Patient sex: M
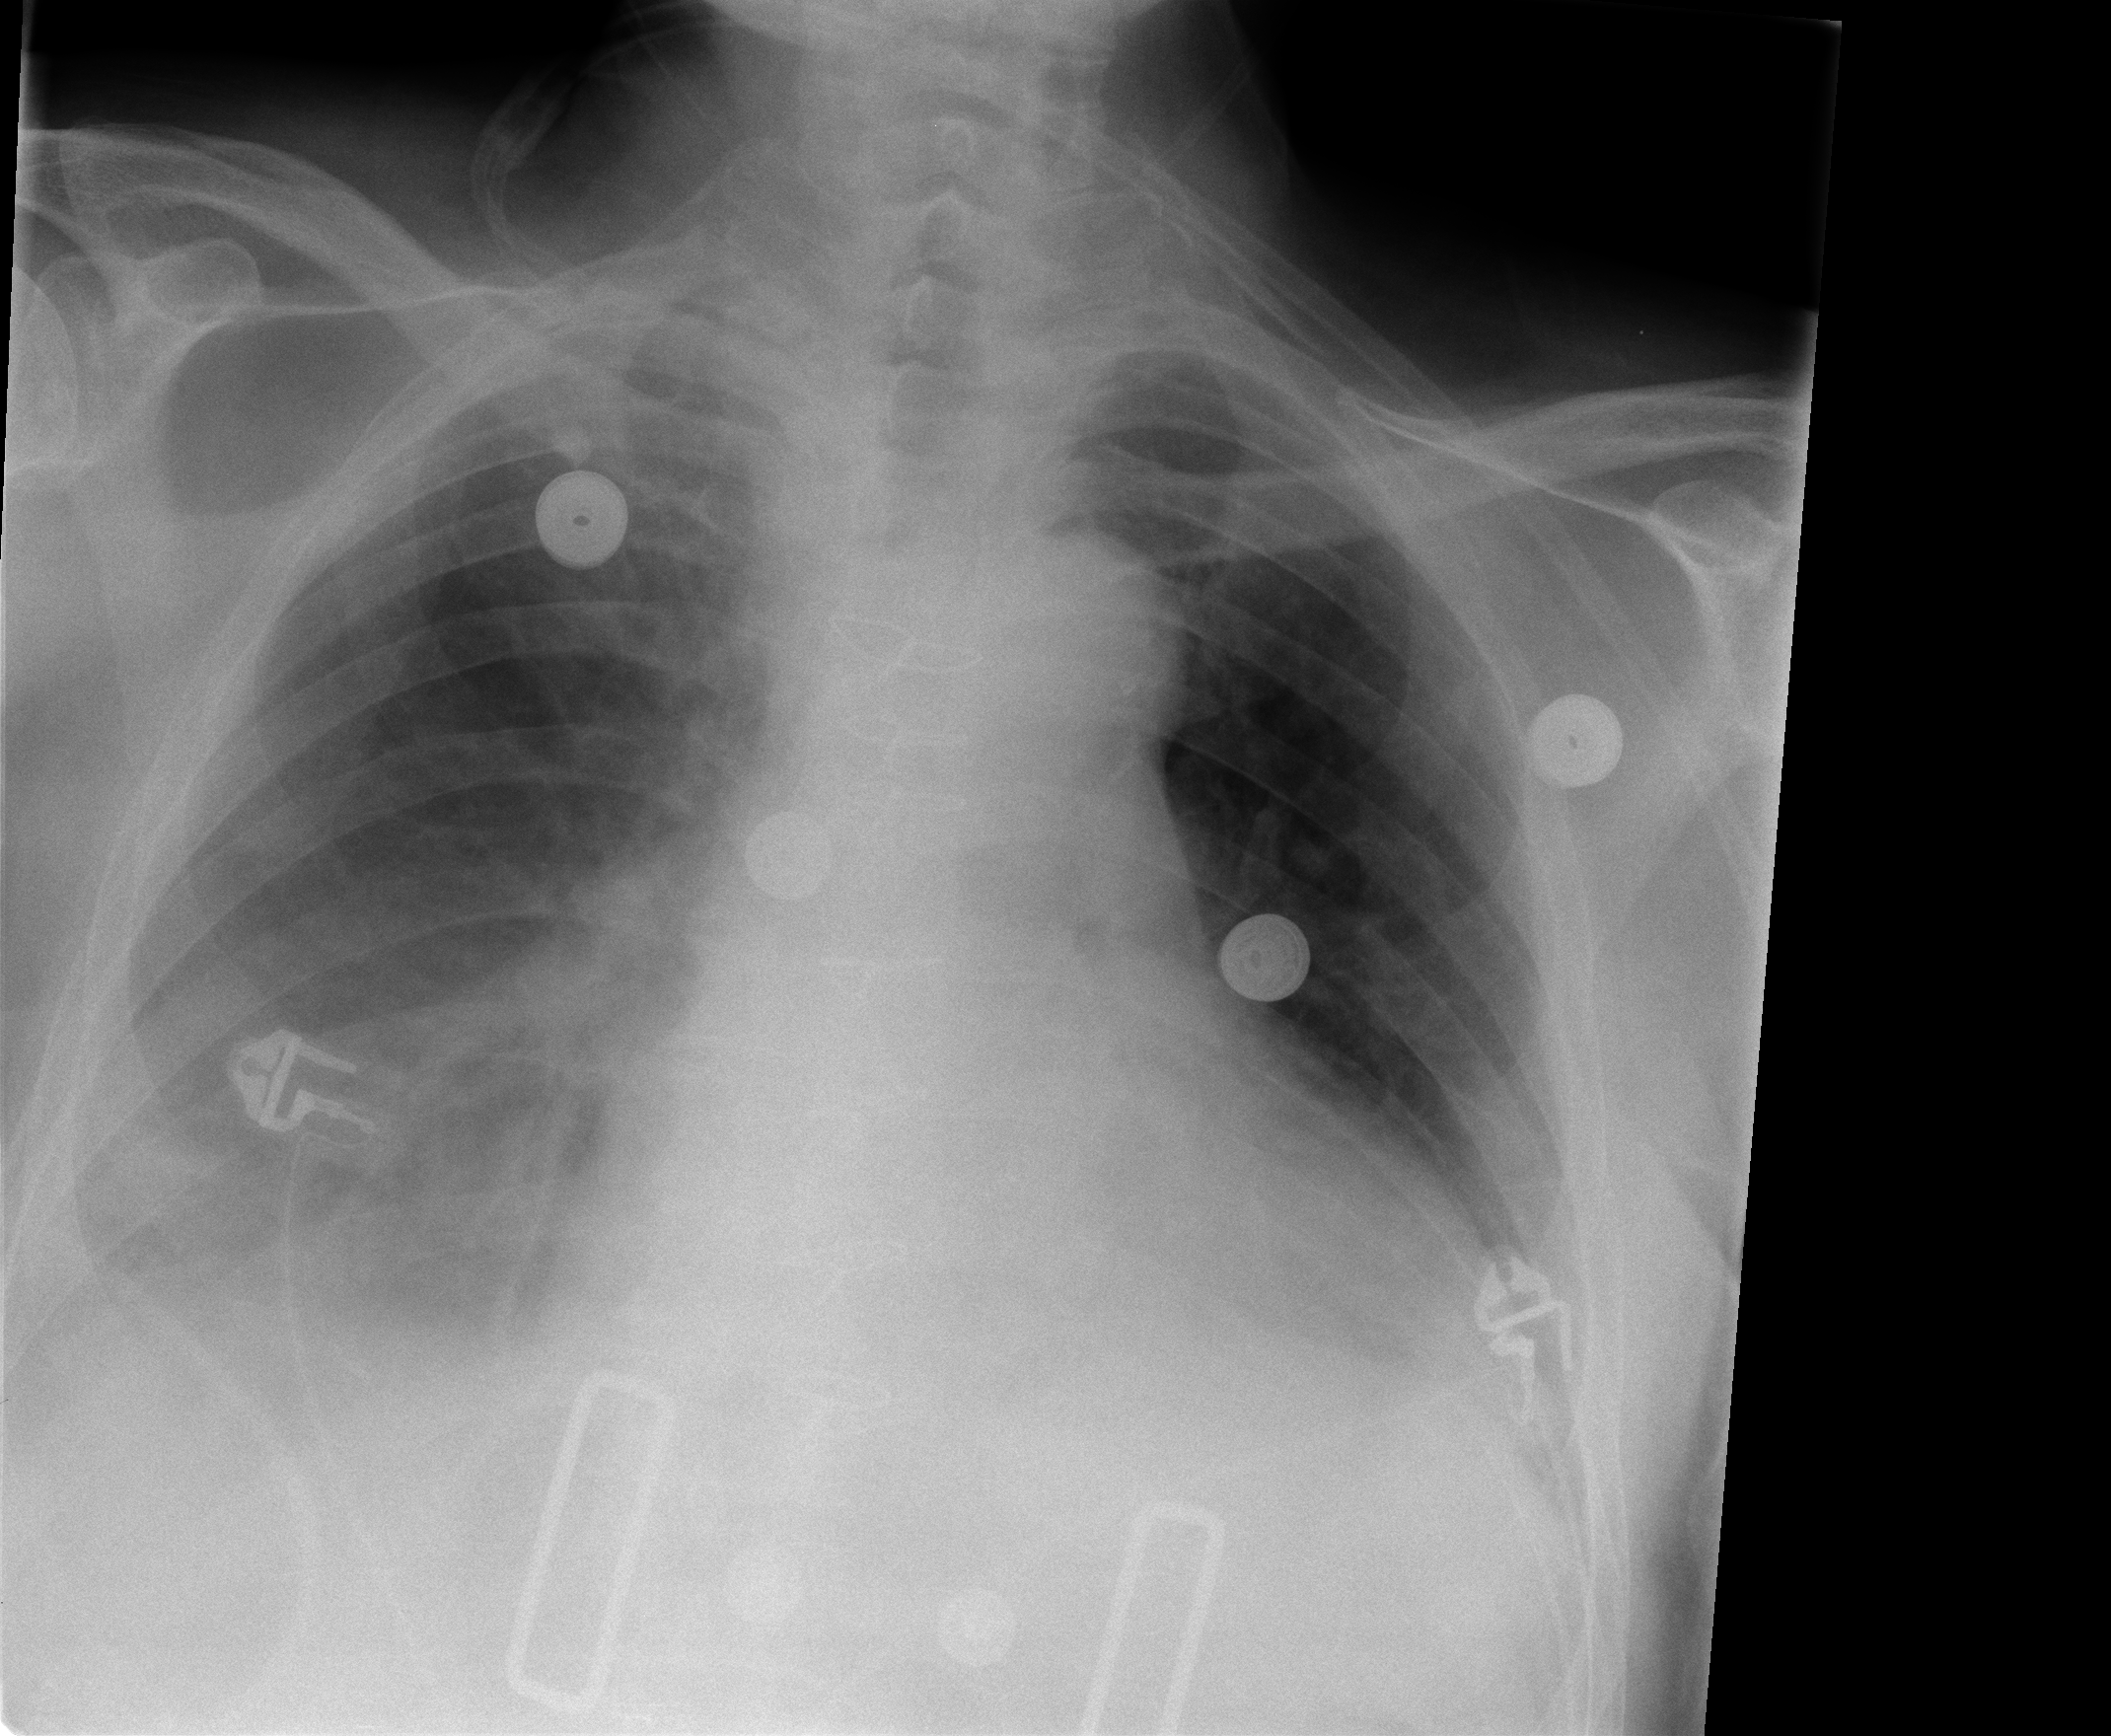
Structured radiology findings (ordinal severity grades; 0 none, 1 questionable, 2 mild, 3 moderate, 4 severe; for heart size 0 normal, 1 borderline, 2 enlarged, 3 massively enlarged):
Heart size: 2
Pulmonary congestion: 0
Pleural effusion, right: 2
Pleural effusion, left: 2
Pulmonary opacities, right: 1
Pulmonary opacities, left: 1
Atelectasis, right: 2
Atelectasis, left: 0